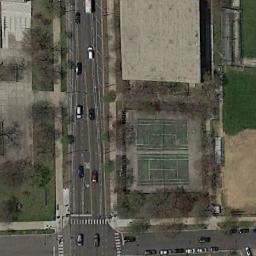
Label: tennis_court